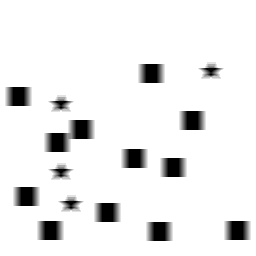
Squares: 12
Triangles: 0
Stars: 4
Total shapes: 16